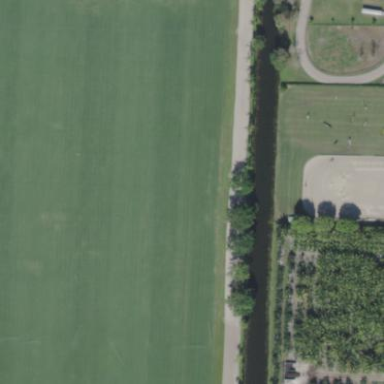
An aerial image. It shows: Grassy equestrian pitch for leisure land use.